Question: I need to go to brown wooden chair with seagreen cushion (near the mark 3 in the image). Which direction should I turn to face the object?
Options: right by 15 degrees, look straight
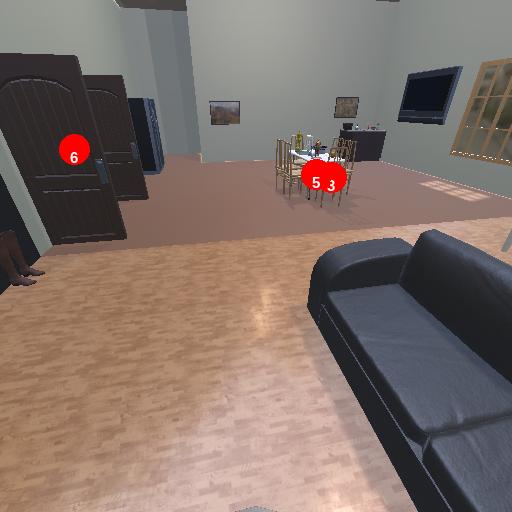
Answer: right by 15 degrees